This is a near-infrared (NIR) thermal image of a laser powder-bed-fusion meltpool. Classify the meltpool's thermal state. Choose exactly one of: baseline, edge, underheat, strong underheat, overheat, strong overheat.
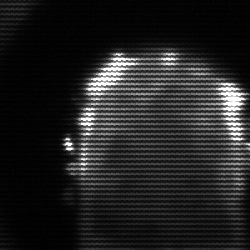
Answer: baseline